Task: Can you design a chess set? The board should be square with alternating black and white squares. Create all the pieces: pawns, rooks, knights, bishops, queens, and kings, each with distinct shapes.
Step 4656:
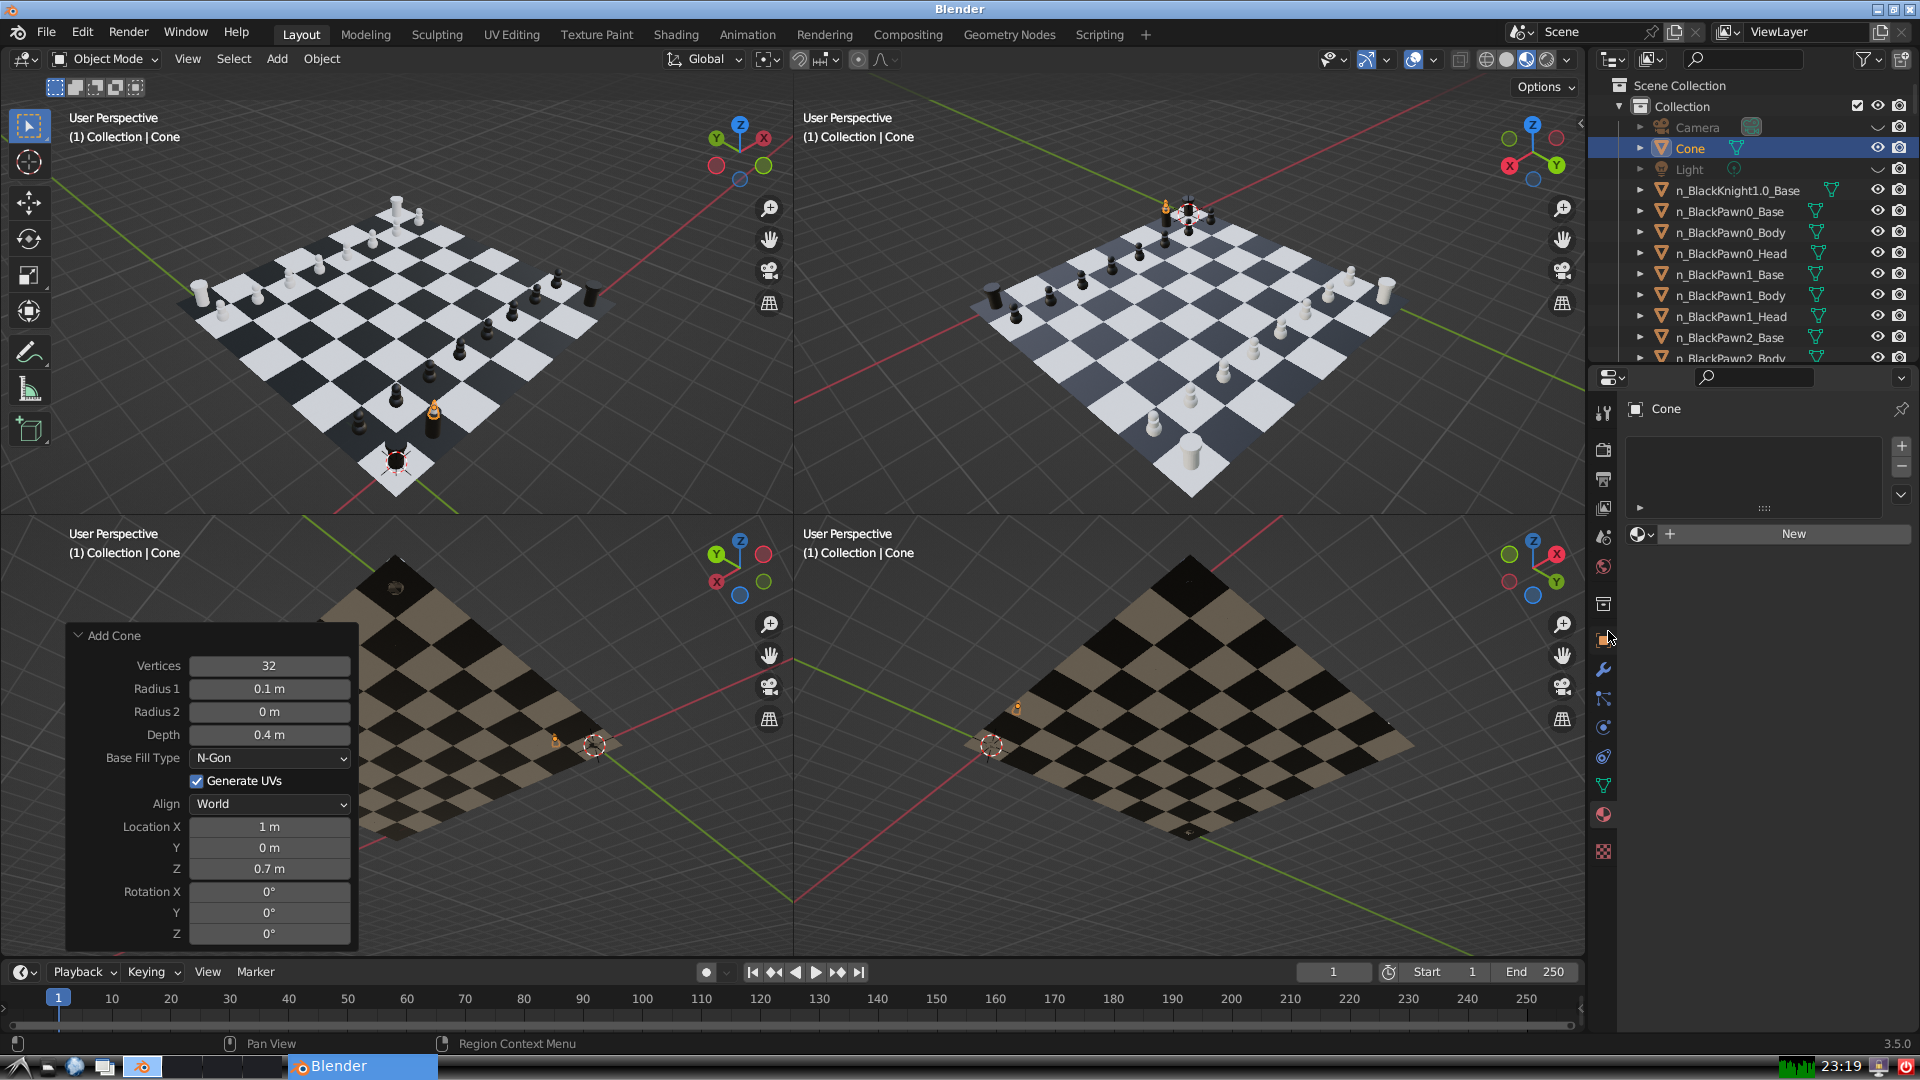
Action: click: no